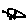
Label: car